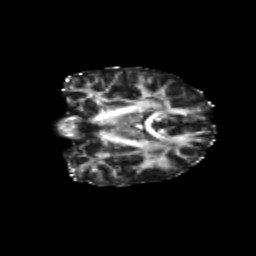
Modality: FA
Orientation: coronal
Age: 11
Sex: female
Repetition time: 9.512 s
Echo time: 0.089 s